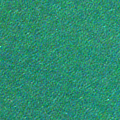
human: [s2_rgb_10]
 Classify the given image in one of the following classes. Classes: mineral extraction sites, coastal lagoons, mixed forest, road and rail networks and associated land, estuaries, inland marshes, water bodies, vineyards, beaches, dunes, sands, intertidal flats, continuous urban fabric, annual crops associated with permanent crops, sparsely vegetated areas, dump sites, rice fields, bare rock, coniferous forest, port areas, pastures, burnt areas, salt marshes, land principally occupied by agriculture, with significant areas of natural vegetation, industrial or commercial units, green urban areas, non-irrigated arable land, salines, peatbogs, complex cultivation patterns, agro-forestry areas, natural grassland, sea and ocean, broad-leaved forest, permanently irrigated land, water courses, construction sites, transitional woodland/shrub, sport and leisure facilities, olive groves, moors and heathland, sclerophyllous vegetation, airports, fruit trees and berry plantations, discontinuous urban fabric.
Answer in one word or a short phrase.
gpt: sea and ocean